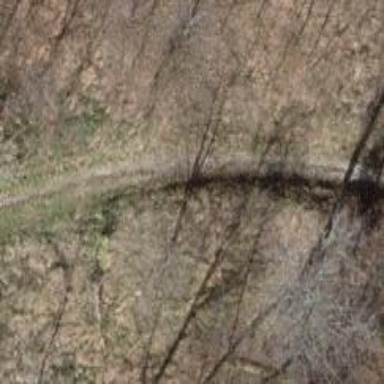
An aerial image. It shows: Path on the ground with tracktype of grade4.